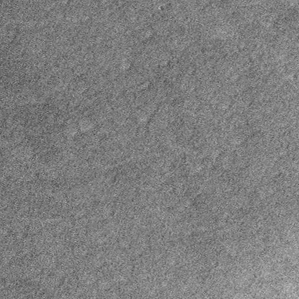
Label: frost